Question: I'm running Apache 2.4.7 with PHP 5.5.9 on Windows 8. I installed PHPUnit and this warning image "warning" started to pop up.

Yes I enabled extension loading in php.ini as well as "extension_dir" to correct folder and there is file named "php_pdo_oci.dll" in that folder.
I tried to use different apache and php releases, but it didn't help.
Any suggestions how to fix this?
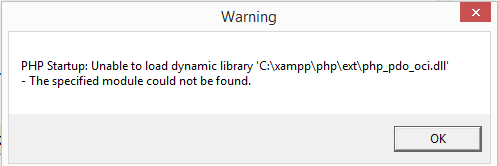
Answer: The ..._oci.dll is part of the Oracle C Interface. Unless you need to use Oracle, I suggest you go to the relevant line inside the php.ini file and uncomment the loading of this extension. However, if you need to use this extension, you'll need to install the free Oracle Client libraries and add them to the path.
Oracle has a page where you can download the libraries needed for your setup work as expected and you can see here:
<URL>
Note: After you choose your operational system (Windows as in your answer) in download section you will see the installation guide in foot notes of the next page. For others OSs this process will work the same way.